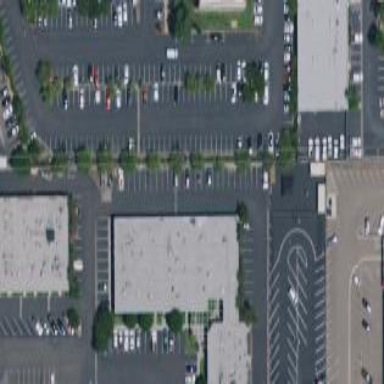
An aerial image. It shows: Commercial building.